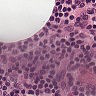
Metastatic tissue present: no